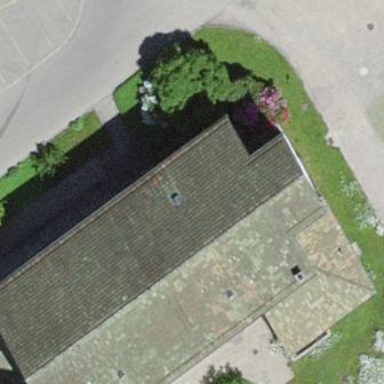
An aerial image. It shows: Church which is place of worship.